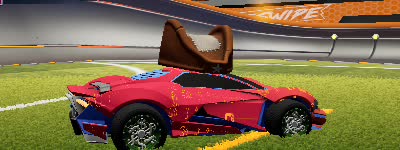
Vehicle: werewolf